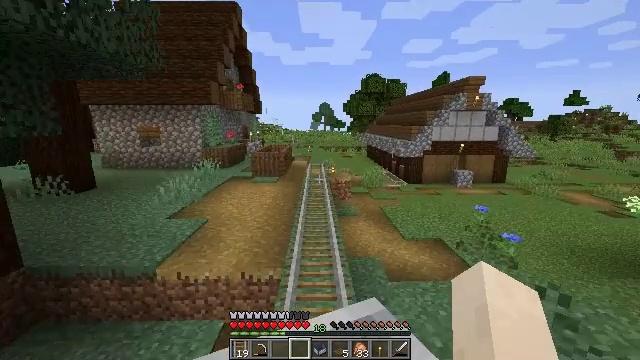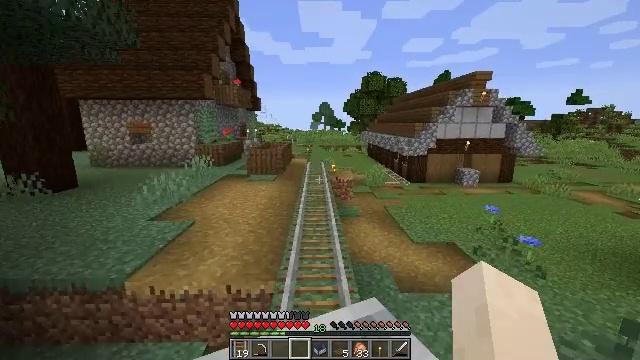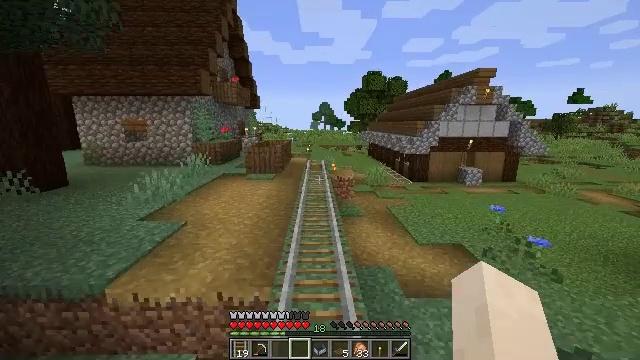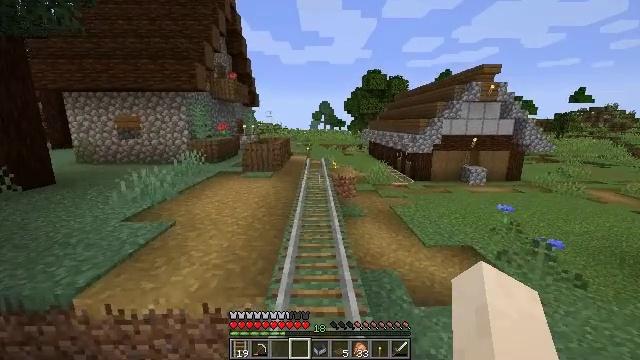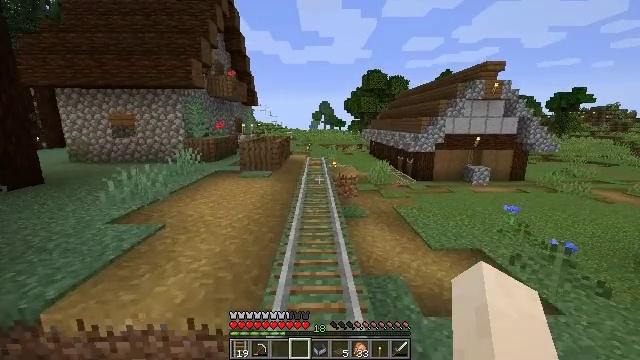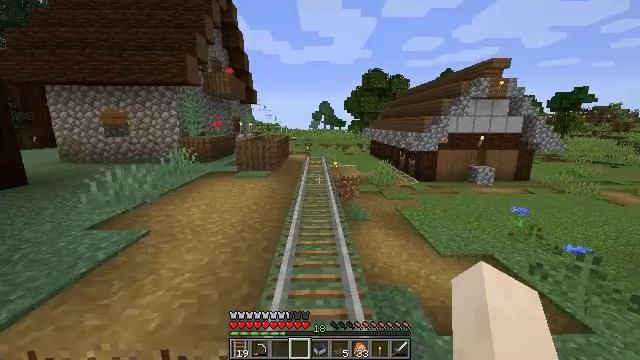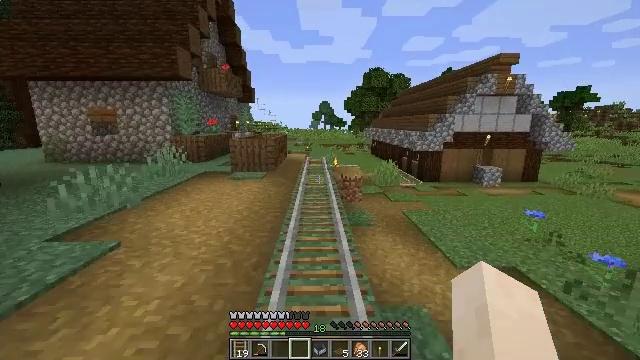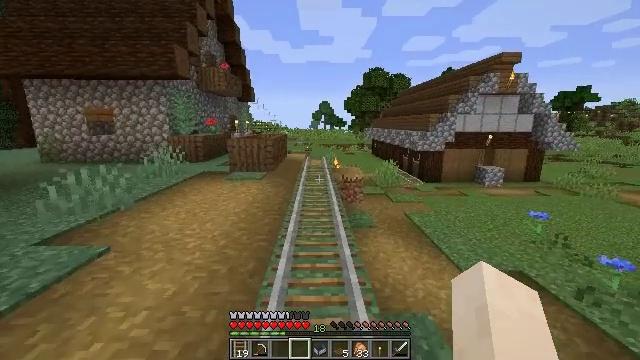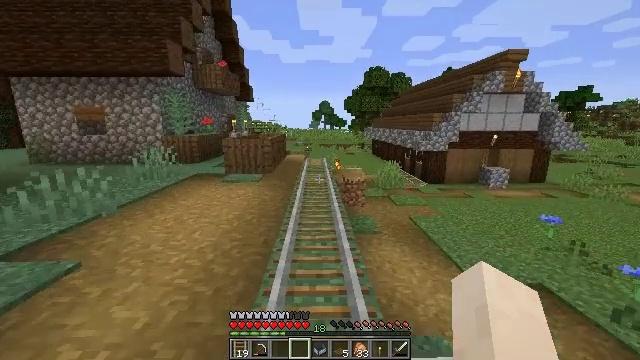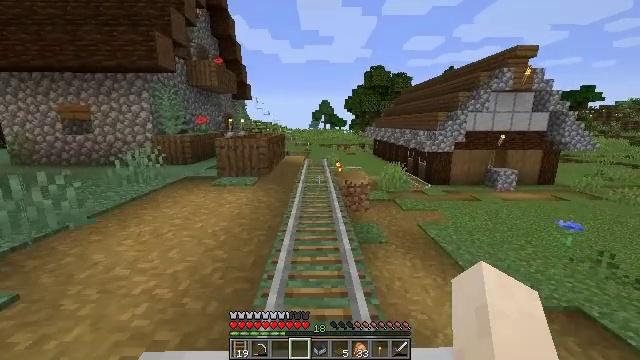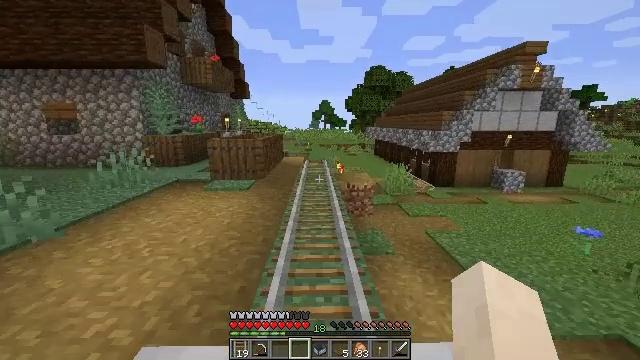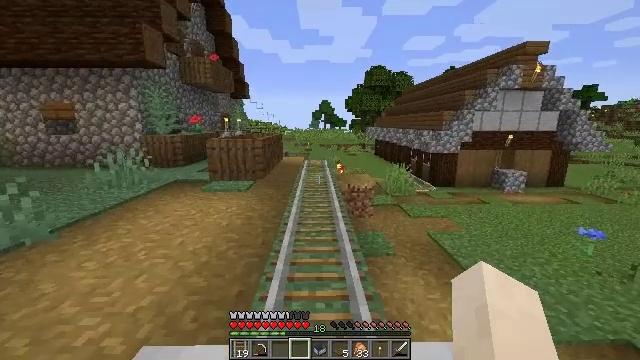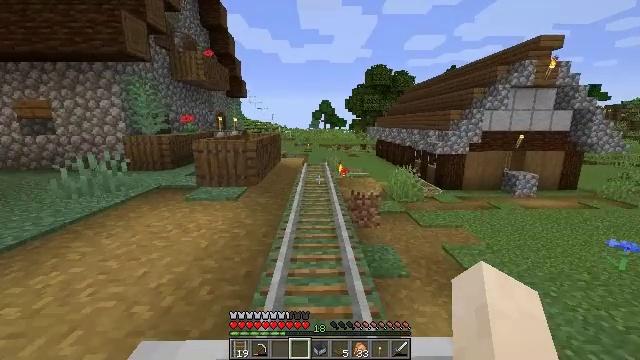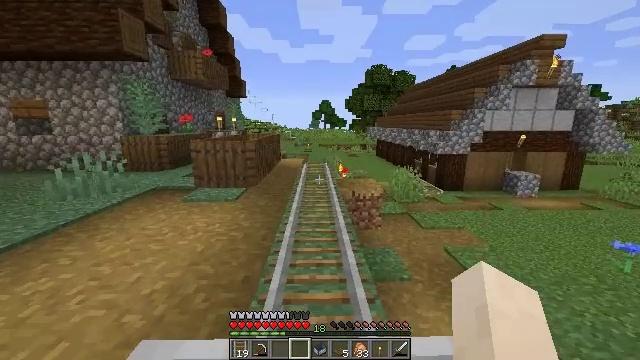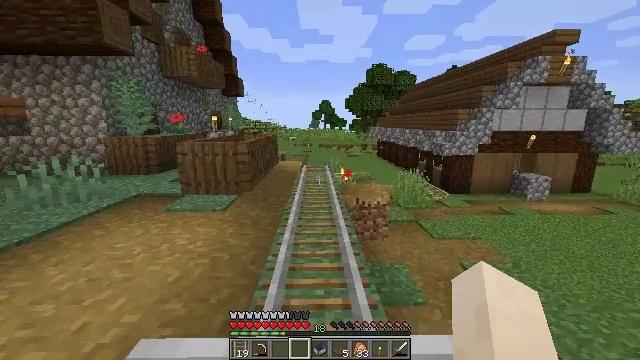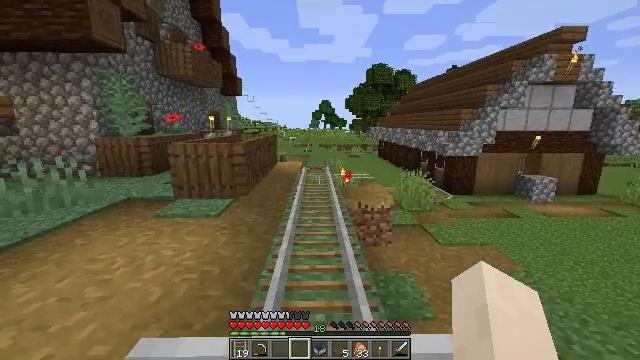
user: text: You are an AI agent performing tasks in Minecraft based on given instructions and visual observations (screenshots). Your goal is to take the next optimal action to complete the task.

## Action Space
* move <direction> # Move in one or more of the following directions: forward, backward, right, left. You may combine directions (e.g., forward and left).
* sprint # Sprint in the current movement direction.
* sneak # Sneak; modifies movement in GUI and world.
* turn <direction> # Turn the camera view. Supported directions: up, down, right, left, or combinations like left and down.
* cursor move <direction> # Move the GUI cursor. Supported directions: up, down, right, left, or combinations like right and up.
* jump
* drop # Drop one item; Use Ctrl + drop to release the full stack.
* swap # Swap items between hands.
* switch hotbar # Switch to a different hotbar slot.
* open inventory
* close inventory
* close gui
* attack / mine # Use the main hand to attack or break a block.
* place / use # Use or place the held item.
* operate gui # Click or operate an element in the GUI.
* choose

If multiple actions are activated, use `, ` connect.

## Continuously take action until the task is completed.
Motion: motion action
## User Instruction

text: Gather stripped spruce log from the tree.
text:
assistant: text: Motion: no_op
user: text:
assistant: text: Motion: no_op
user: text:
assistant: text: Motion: no_op
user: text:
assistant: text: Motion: no_op
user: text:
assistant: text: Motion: no_op
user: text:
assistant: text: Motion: no_op
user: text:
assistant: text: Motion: no_op
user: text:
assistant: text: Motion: no_op
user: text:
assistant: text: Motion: no_op
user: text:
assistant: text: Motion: no_op
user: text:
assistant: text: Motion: no_op
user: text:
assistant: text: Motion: no_op
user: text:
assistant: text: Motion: no_op
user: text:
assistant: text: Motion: no_op
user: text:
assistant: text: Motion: no_op
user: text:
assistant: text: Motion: no_op
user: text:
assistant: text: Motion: no_op
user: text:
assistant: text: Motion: no_op
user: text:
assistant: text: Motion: no_op
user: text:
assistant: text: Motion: no_op
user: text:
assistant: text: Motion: no_op
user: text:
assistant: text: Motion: no_op
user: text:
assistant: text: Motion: no_op
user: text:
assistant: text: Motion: no_op
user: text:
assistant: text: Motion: no_op
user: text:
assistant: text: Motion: no_op
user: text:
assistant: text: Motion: no_op
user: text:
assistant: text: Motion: no_op
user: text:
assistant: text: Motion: no_op
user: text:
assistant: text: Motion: no_op